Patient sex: M
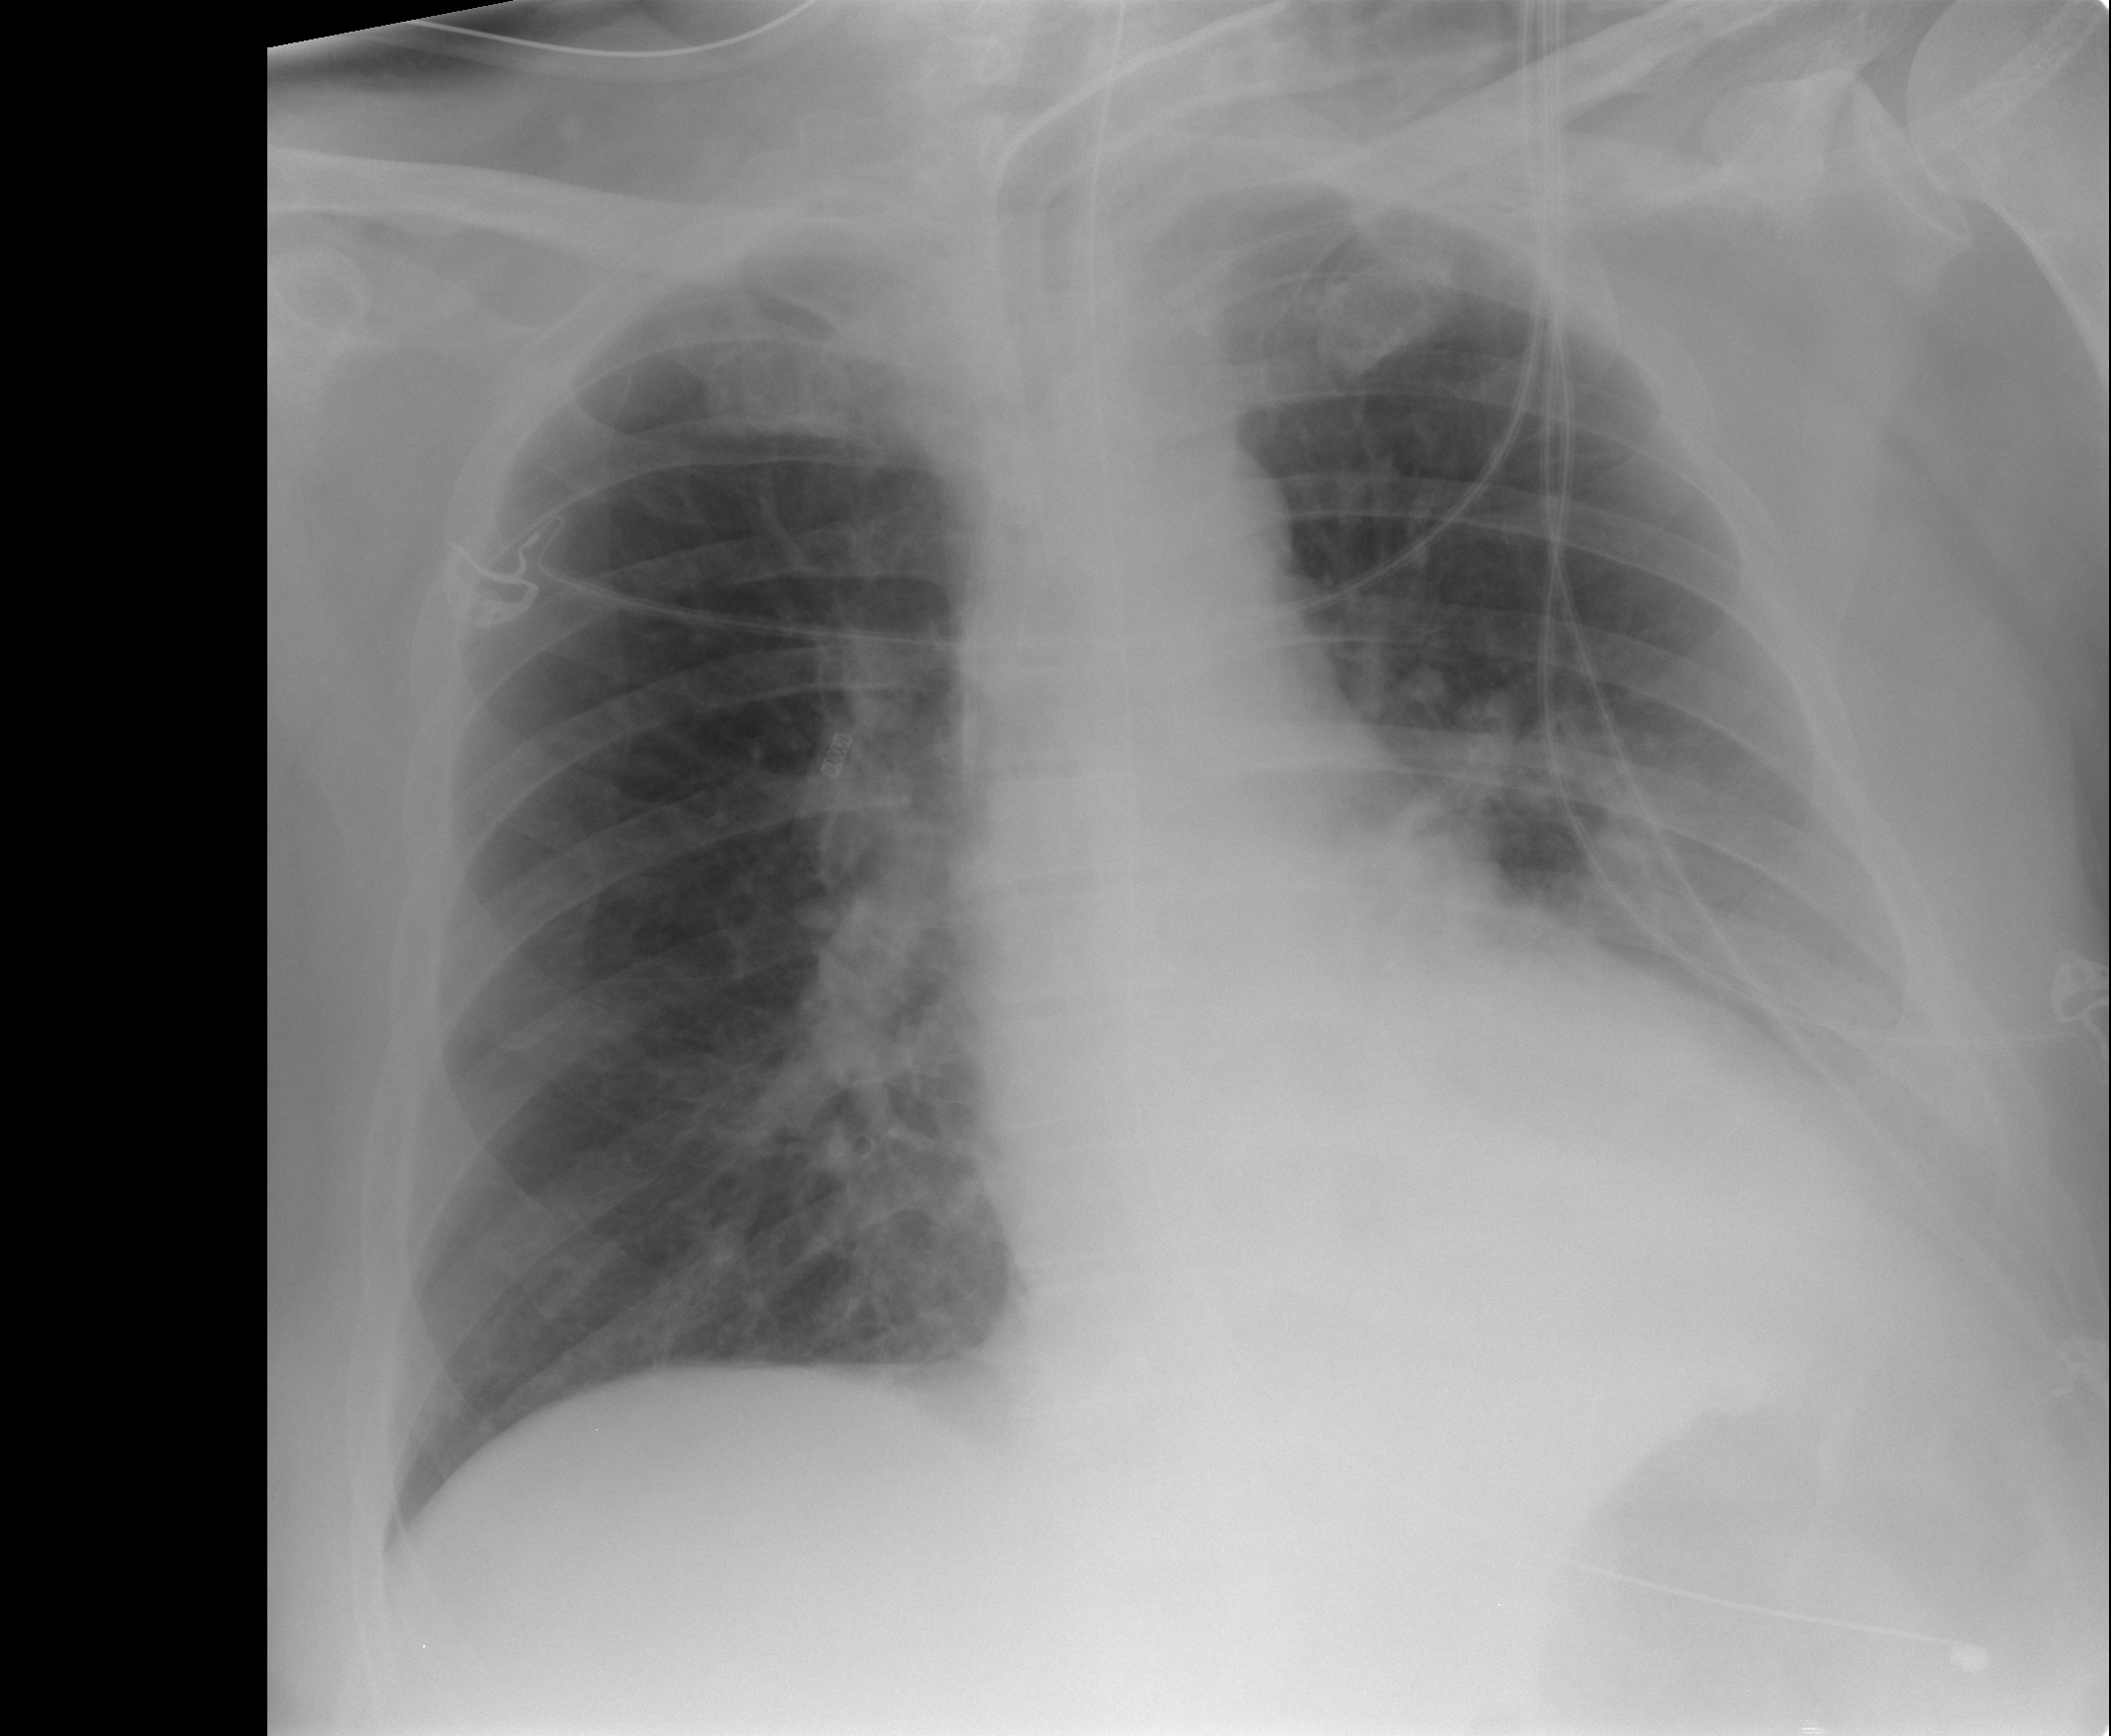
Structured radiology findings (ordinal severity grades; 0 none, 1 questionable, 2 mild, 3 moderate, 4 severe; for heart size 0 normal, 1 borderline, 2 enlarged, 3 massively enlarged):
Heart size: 2
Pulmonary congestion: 2
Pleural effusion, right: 0
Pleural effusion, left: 2
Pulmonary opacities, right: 0
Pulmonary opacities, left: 1
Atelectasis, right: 1
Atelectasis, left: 2